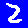
Digit: 2